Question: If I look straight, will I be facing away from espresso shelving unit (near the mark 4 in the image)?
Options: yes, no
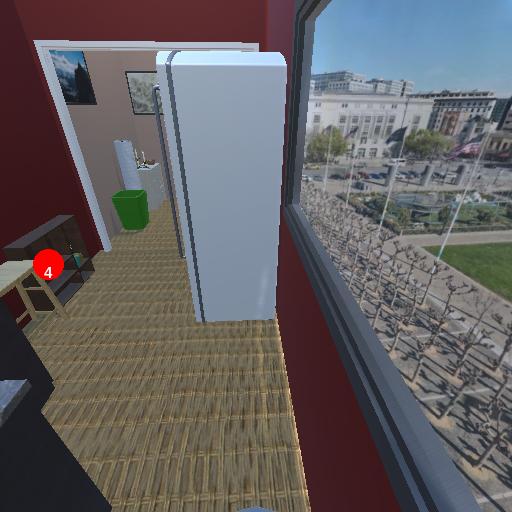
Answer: yes